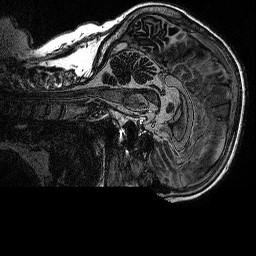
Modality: MP2RAGE
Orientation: sagittal
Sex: female
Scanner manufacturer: siemens
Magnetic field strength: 3 T
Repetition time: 5 s
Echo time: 0.00292 s